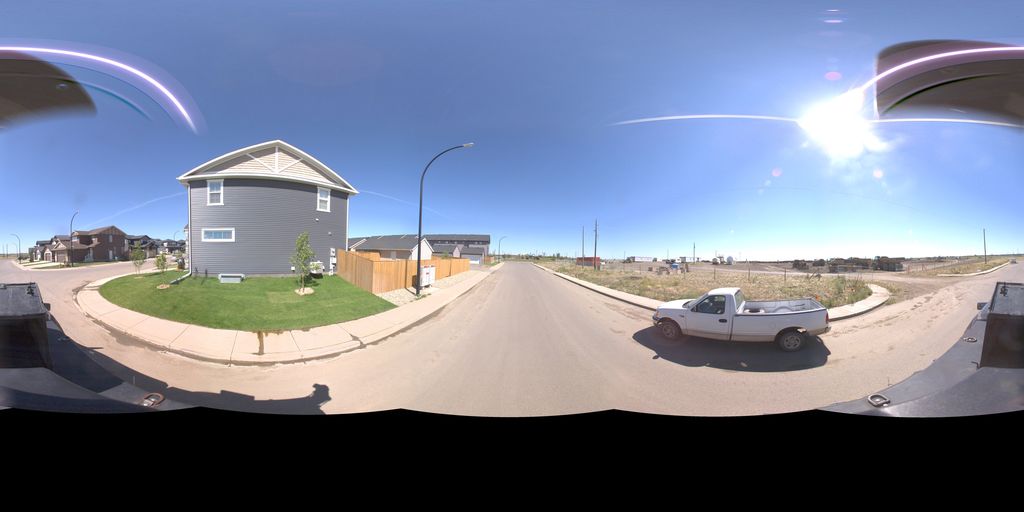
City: saskatoon